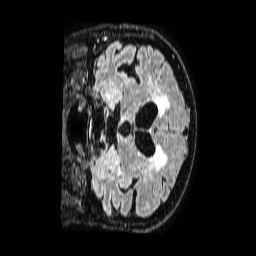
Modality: FLAIR
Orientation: coronal
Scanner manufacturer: philips
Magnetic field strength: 1.5 T
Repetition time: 4.8 s
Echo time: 0.3 s